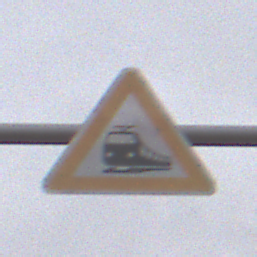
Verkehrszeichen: Bahnuebergang
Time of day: Midday
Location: Outdoor (RoadRail)
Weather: Overcast
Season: NotSpecified
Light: Natural